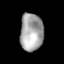
Tissue: prostate
Cell type: Myeloid cells
Senescence score: 0.2226
Nuclear area (px): 849
Mean DAPI intensity: 165.788